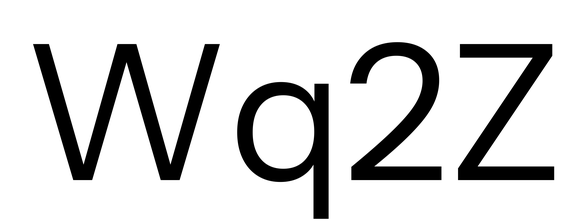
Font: InstrumentSans_Regular